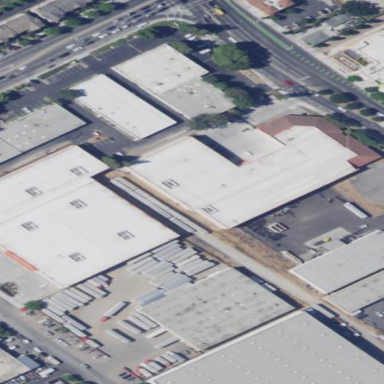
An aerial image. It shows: Warehouse building offering storage rental services.